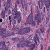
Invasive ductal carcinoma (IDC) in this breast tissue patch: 1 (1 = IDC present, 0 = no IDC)